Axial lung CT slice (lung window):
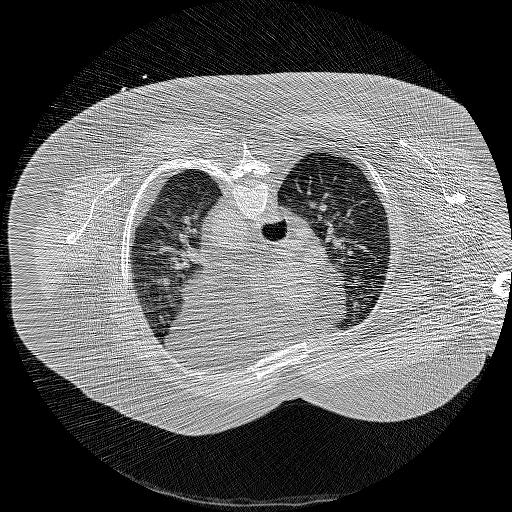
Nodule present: no